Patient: sex M, age 61
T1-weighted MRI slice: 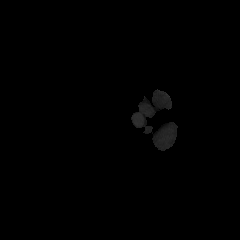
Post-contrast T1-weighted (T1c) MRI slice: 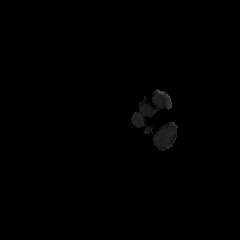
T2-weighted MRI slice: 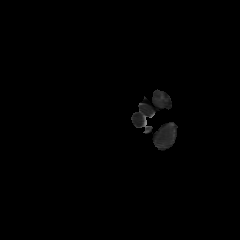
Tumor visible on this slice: no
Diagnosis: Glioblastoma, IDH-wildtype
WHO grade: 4